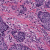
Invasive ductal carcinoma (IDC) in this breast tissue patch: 1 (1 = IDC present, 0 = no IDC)